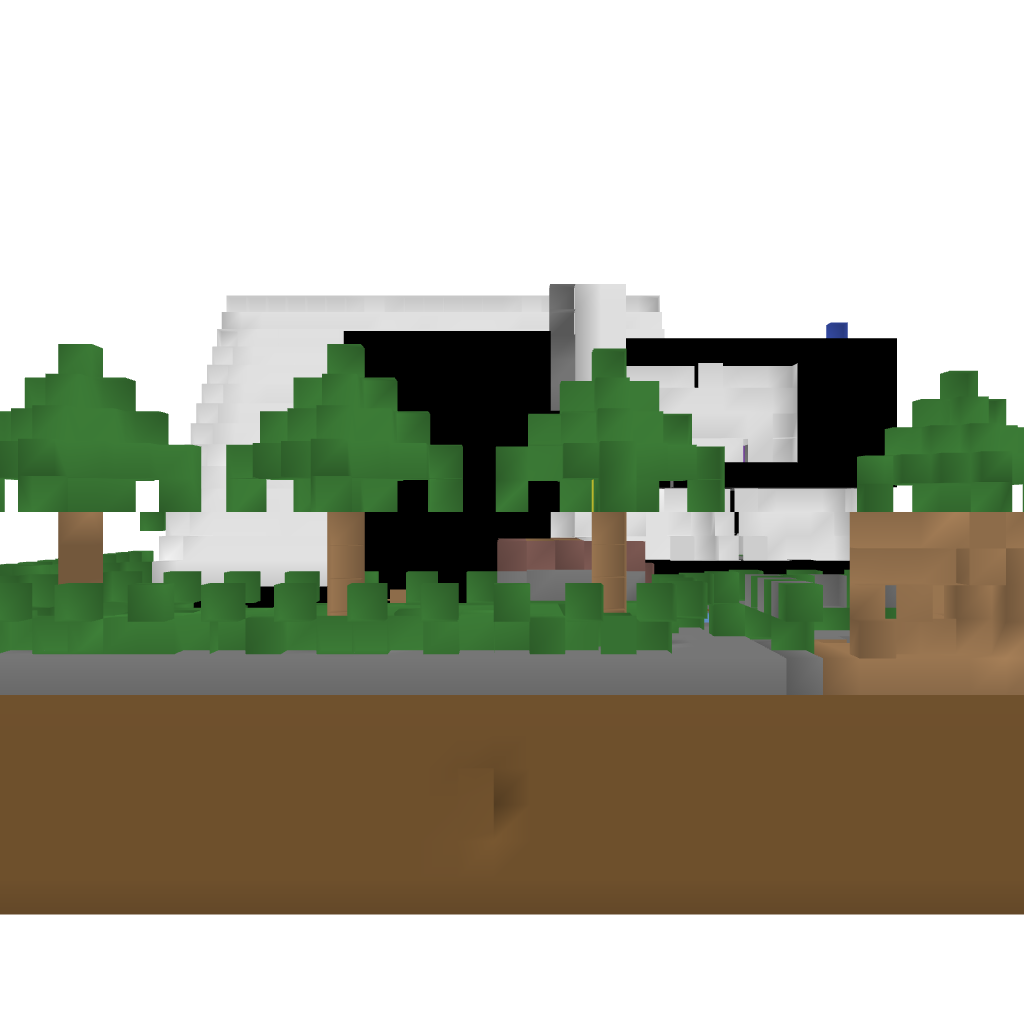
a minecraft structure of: Modern House #1 bad low quality